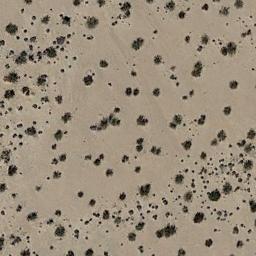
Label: chaparral